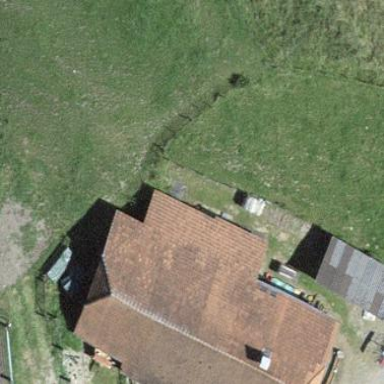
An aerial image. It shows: Farm building.